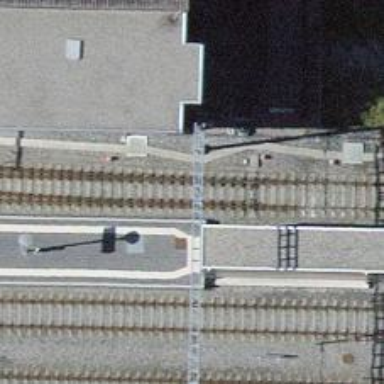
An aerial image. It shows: Railway switch.